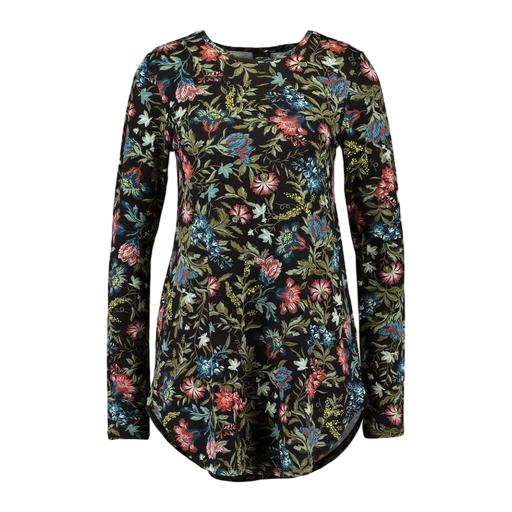
multicolor floral-print t-shirt only macy, black floral sleep tee, black petite printed high-low top only macy, white background